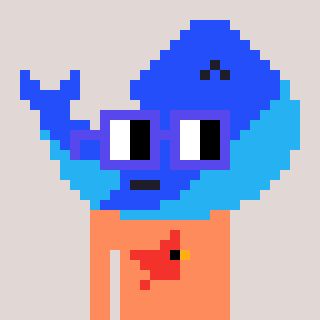
a pixel art character with square blue glasses, a whale-shaped head and a peachy-colored body on a warm background